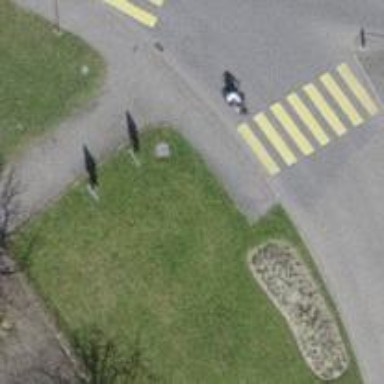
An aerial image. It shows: Kerb serving as barrier.